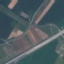
Land use / land cover: Highway